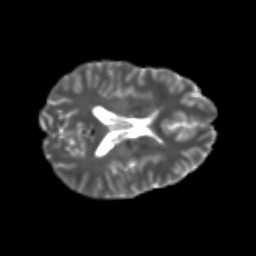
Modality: T2w
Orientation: axial
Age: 22
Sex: male
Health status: healthy
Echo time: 0.074 s